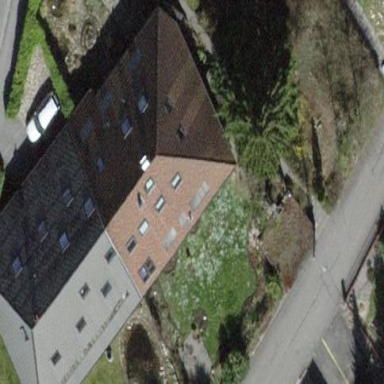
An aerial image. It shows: Hipped roof semi-detached house.